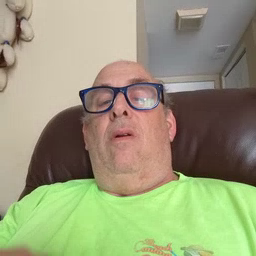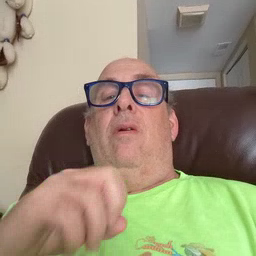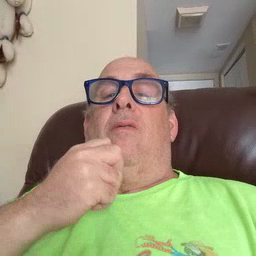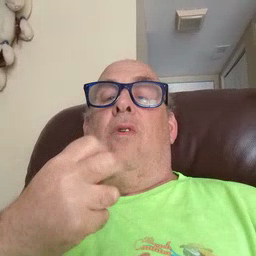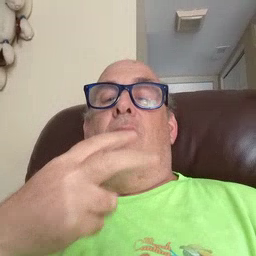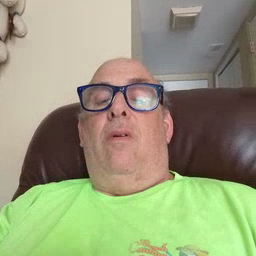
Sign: frog